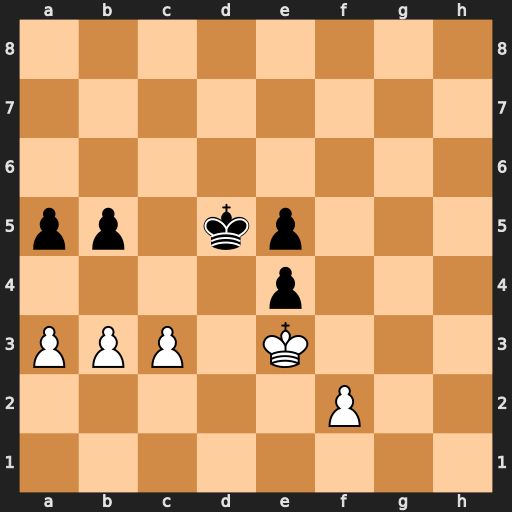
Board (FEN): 8/8/8/pp1kp3/4p3/PPP1K3/5P2/8
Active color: w
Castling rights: -
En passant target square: -
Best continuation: a4 bxa4 bxa4 Kc4 Kxe4